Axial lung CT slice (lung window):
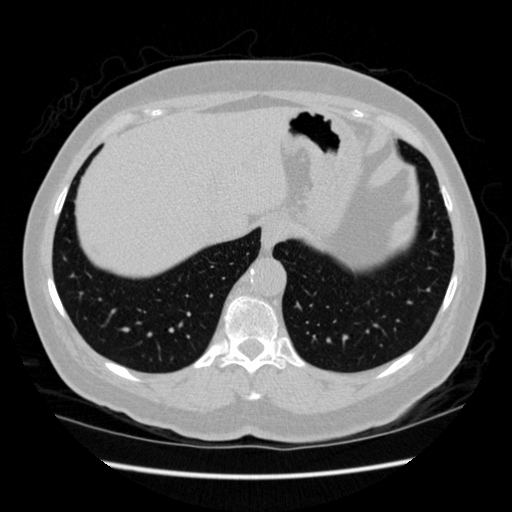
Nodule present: no